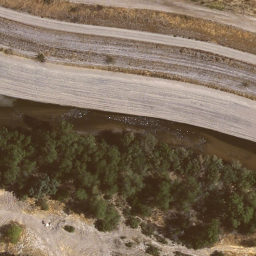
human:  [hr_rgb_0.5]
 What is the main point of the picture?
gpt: river